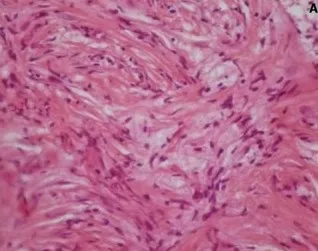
Inflammatory infiltrate with lymphocytes and spumous macrophages.
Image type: pathology (h&e)